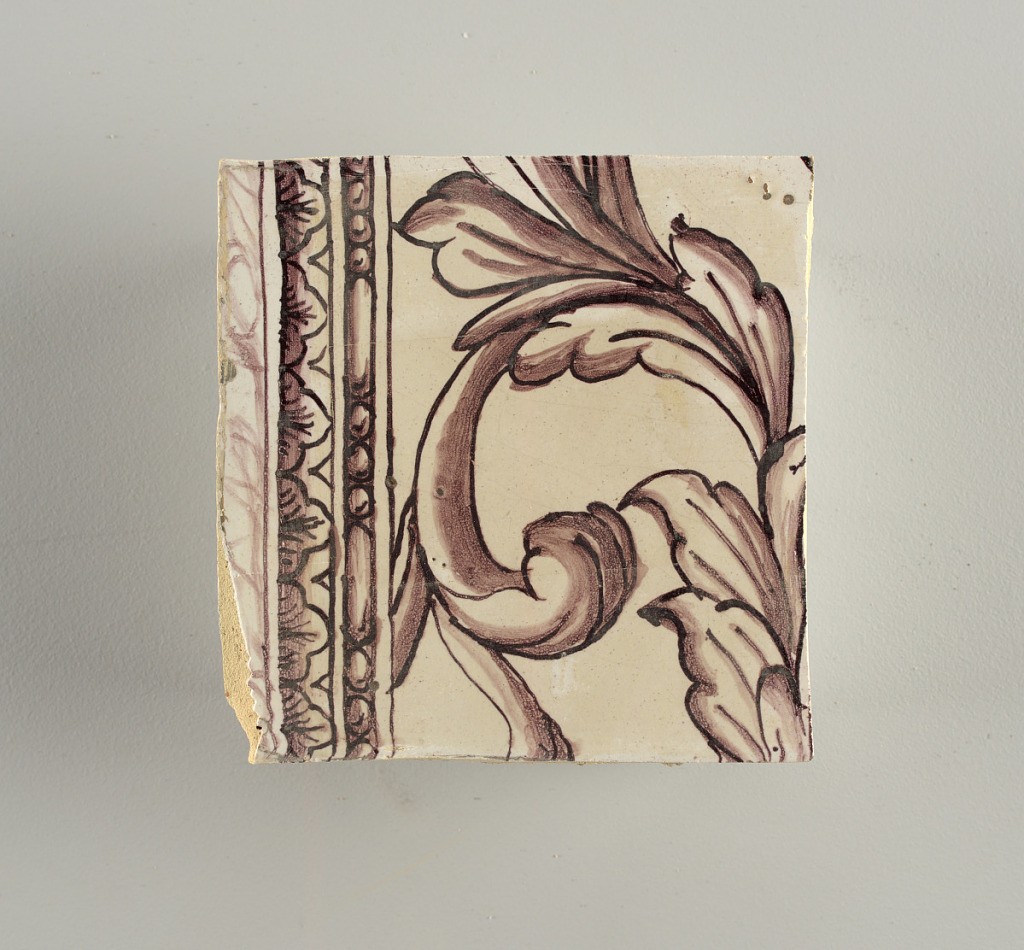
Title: Wall facing
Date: ca. 1725
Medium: tin-glazed earthenware, underglaze
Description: Two vertical rectangles, twenty-three tiles high.  A) Nine tiles wide at top; seven tiles wide at bottom.  B) Ten and one-half tiles wide.

Arabesque design of foliage.  A) with centered figure of Justice under a canopy.  B) with centered urn.